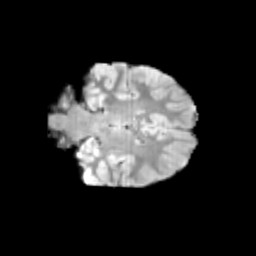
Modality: T2w
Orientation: coronal
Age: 10
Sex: male
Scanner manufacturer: siemens
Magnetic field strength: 3 T
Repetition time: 3.8 s
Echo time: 0.07 s